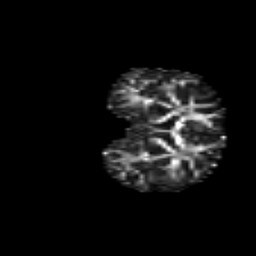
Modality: FA
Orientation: coronal
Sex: female
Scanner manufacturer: siemens
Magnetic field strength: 3 T
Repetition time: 5 s
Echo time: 0.071 s